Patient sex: M
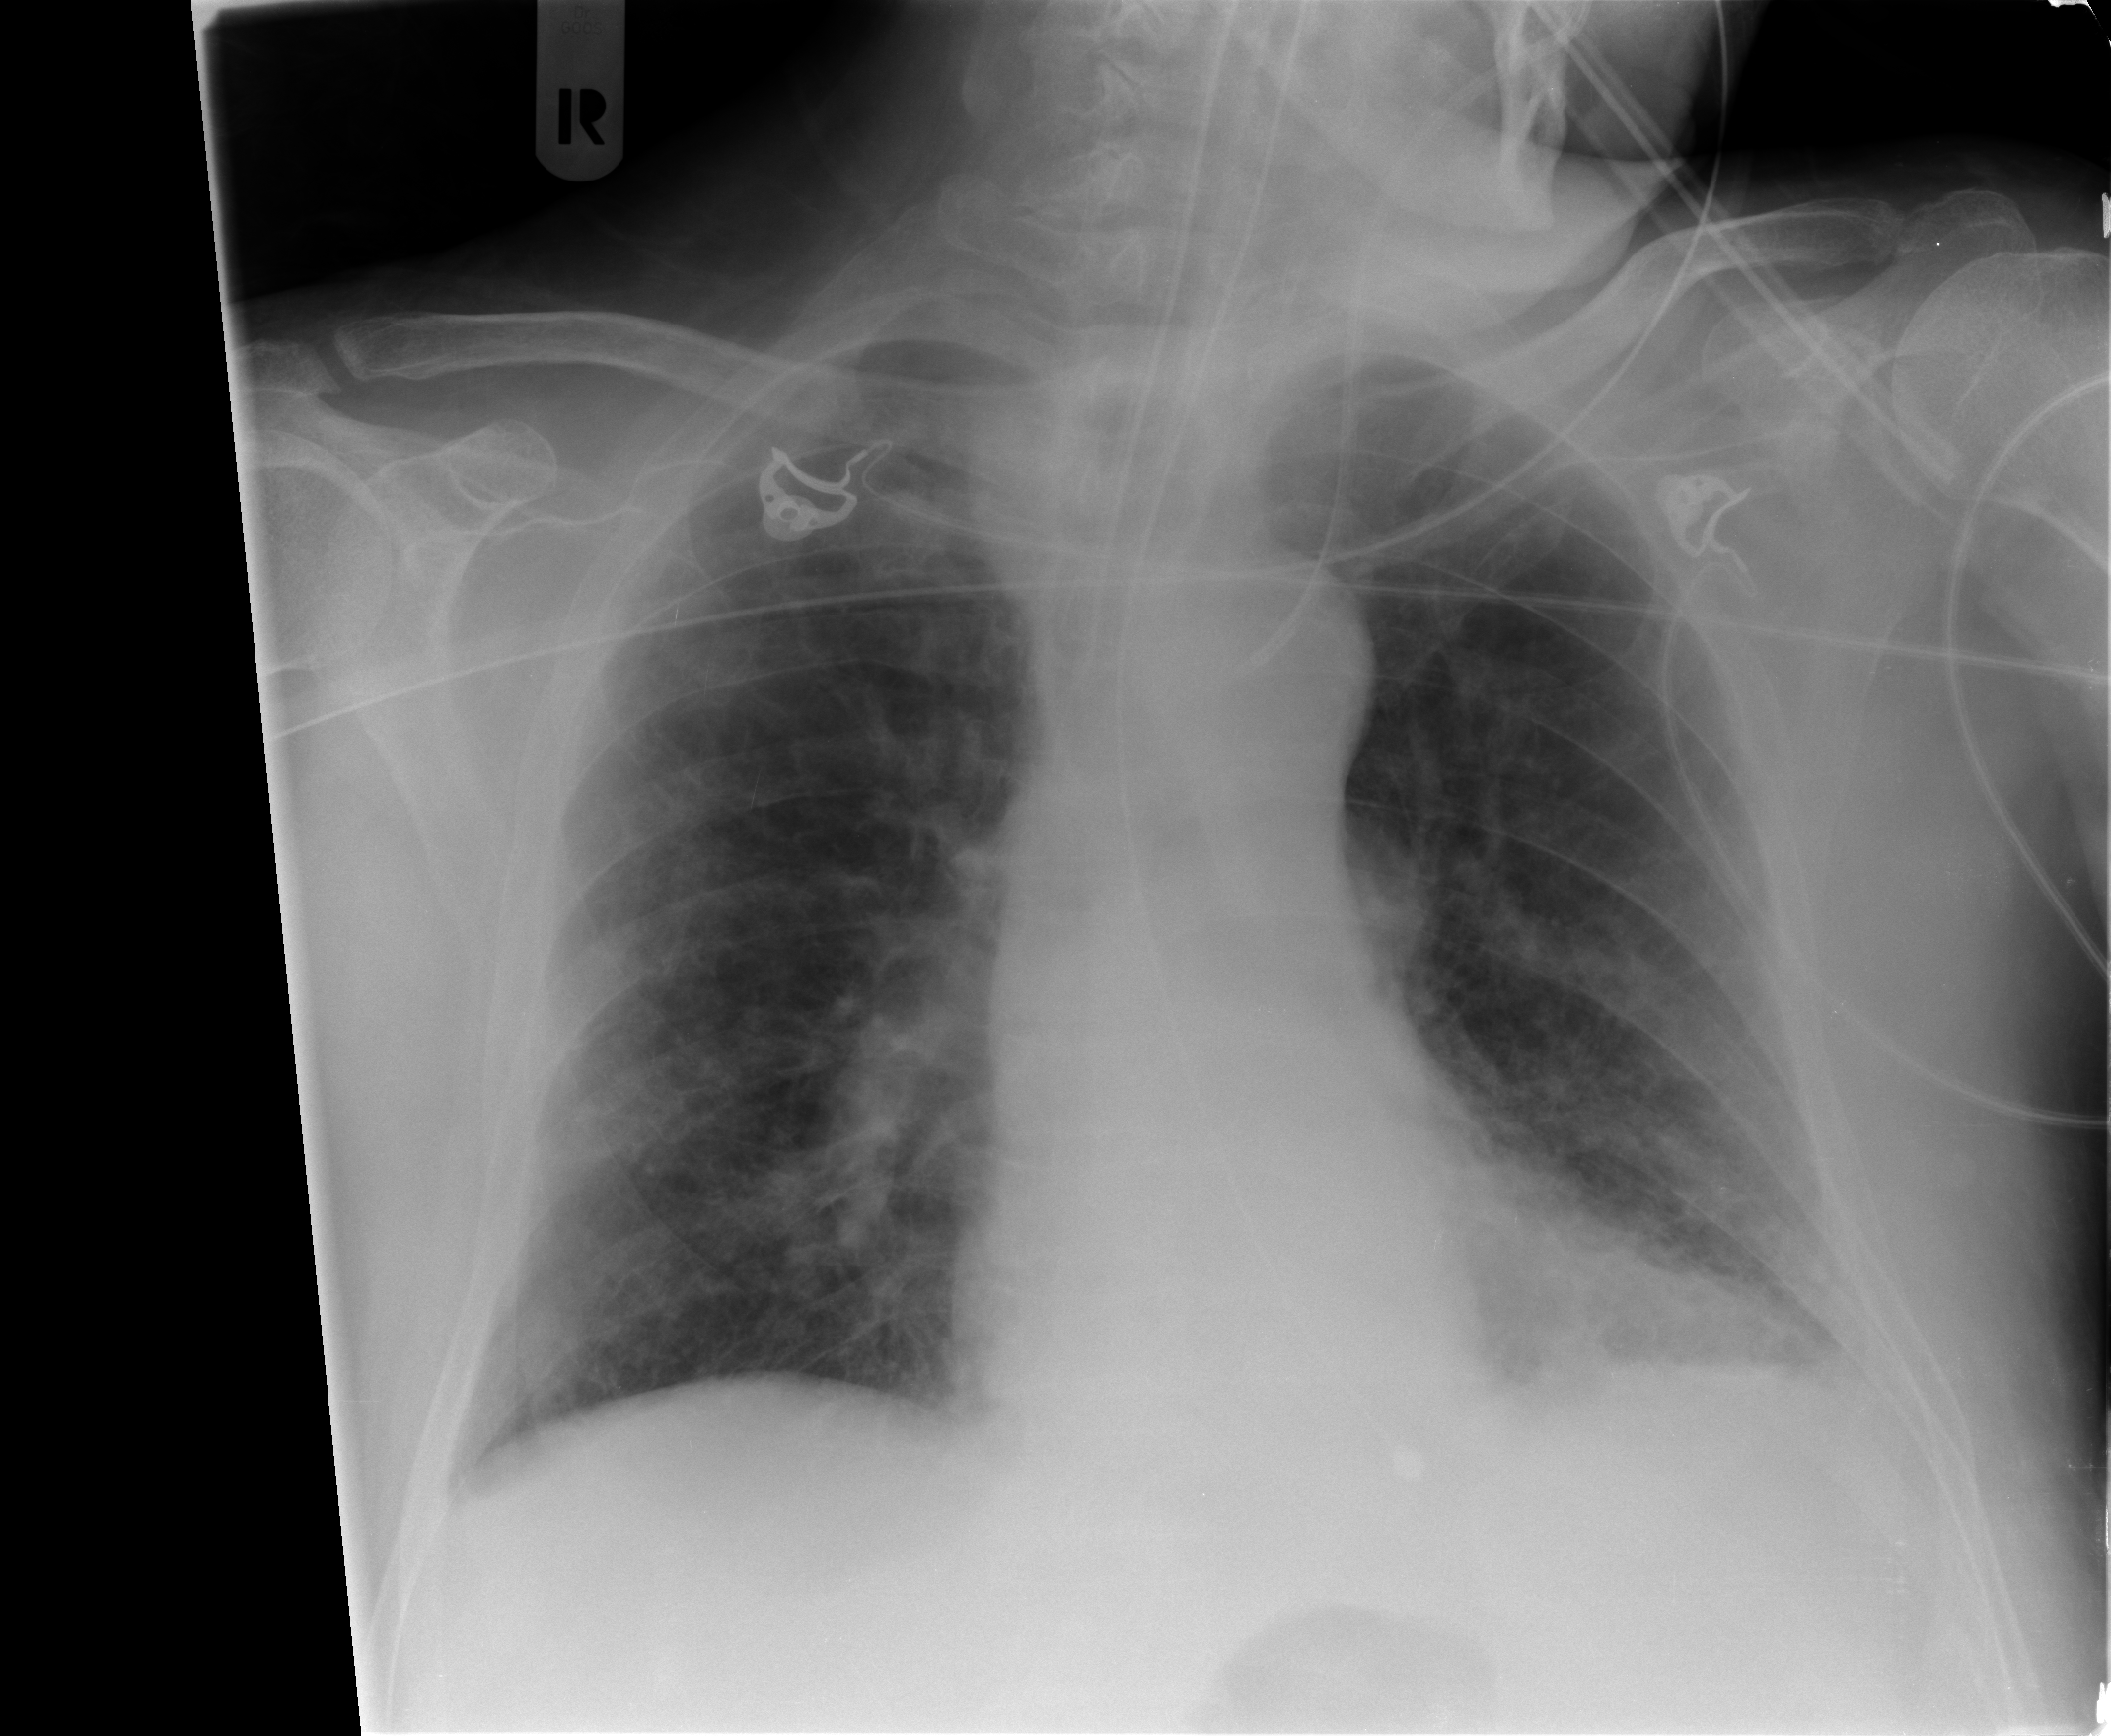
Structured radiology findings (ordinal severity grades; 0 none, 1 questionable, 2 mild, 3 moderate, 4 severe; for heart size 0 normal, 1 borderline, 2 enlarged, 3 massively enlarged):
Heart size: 1
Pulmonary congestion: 2
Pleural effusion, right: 0
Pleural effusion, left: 2
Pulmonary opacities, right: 1
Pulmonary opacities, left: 1
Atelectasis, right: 0
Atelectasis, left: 2